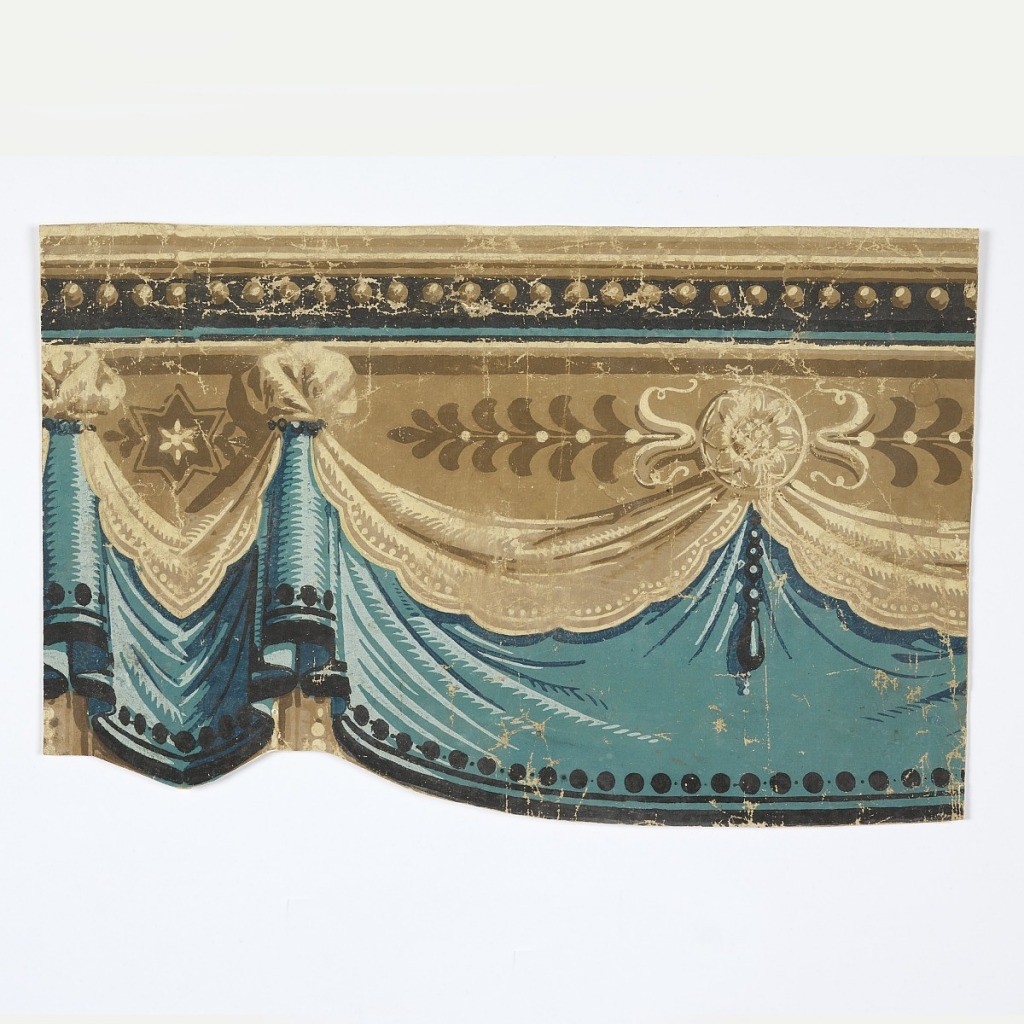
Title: Frieze
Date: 1820–40
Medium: Block-printed on paper
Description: Drapery frieze with lower edge cut to follow folds. A head molding decorates the upper edging, dots and stripes on the "hem". Printed in beige, tan, brown, black and blues.